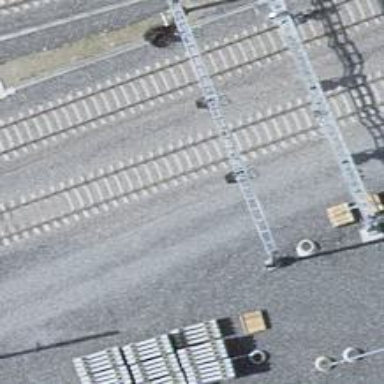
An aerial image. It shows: Single-track electrified railway siding with contact line.